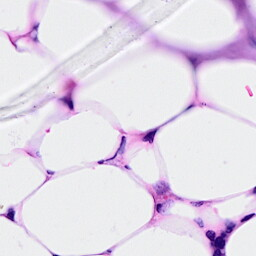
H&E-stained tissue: Breast